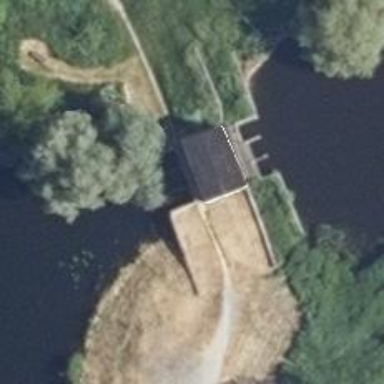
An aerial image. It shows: Watermill located by weir on waterway.